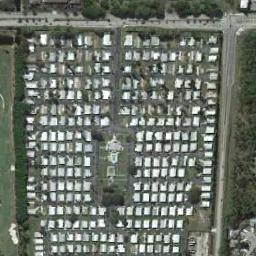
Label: mobile_home_park